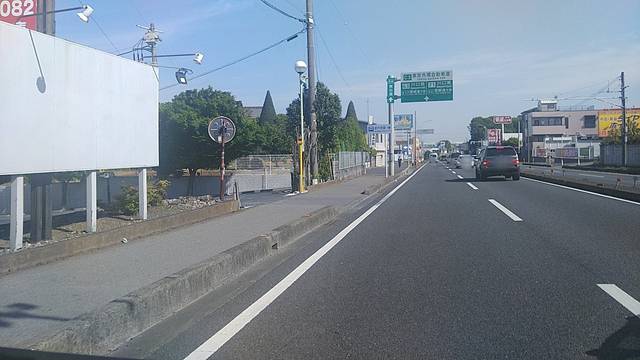
Region: Japan
Coordinates: 35.841, 139.735